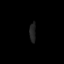
Tissue: skin
Cell type: Others
Senescence score: 0.7258
Nuclear area (px): 122
Mean DAPI intensity: 33.508